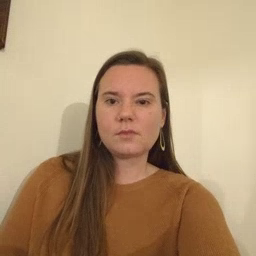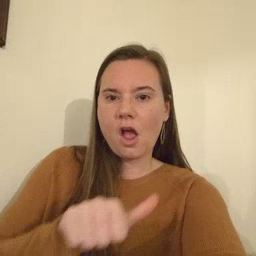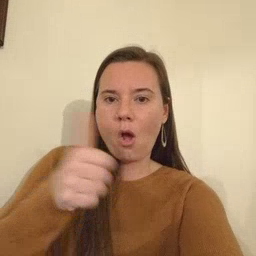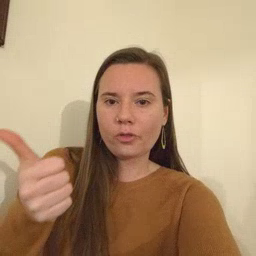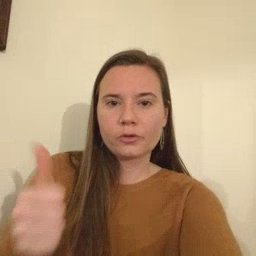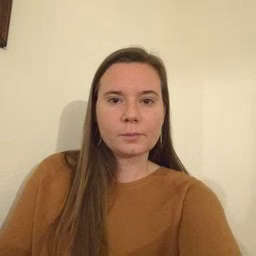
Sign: another